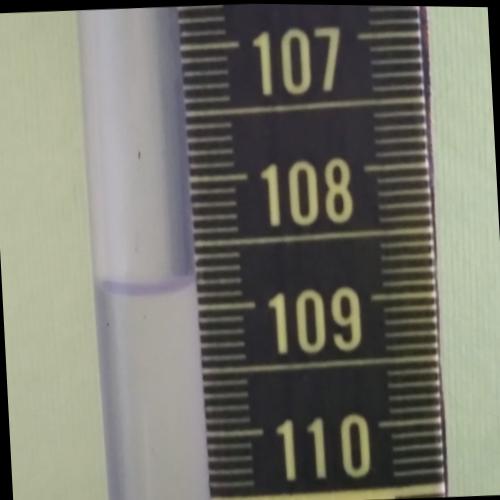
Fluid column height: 108.8 cm